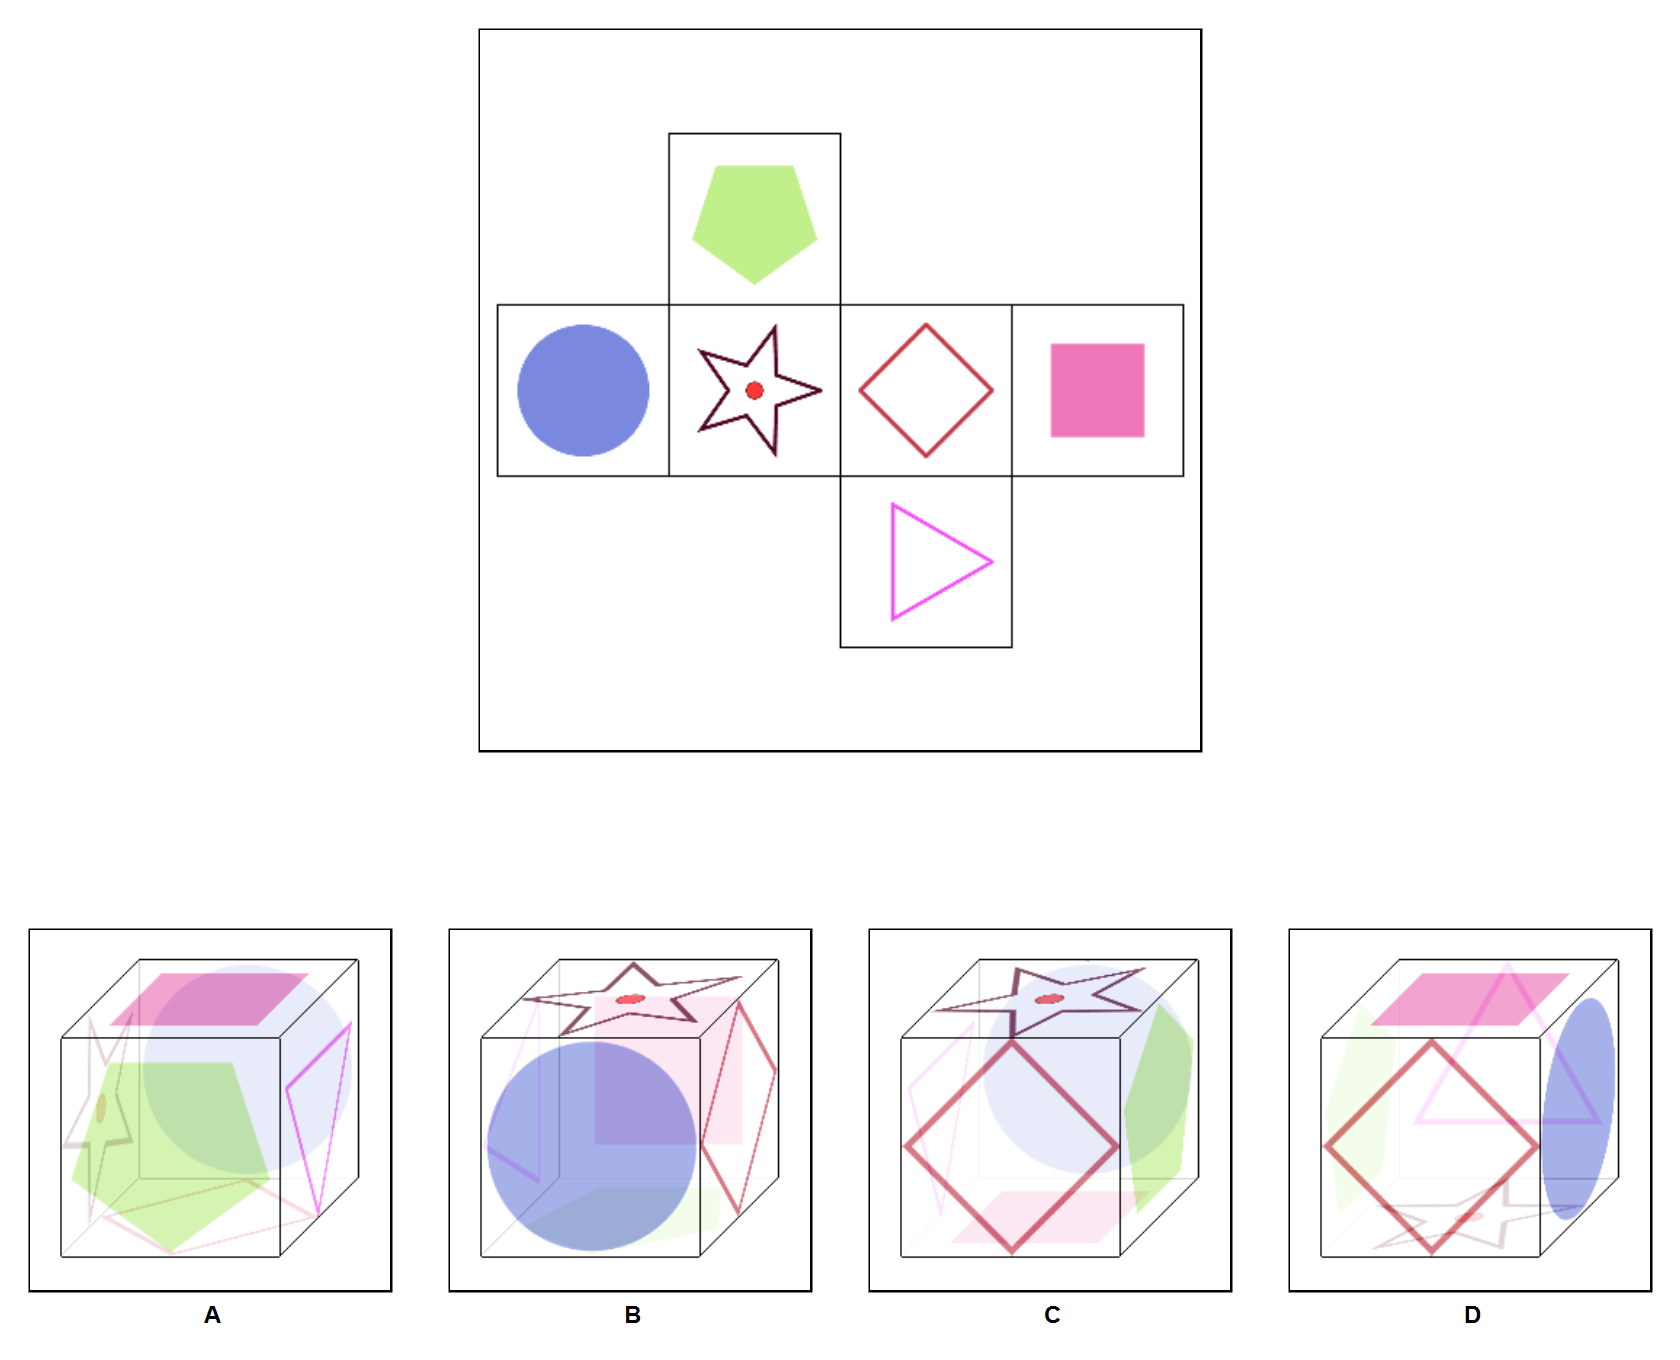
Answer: C